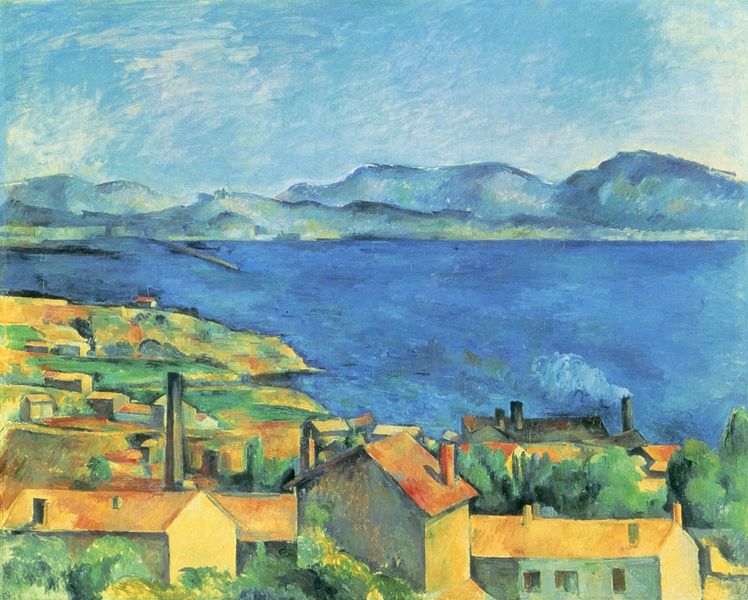
Titel: Die Bucht von Marseille, von L'Estaque aus gesehen
Künstler: Paul Cézanne
Standort: Chicago (Illinois)
Institution: The Art Institute of Chicago
Schlagwörter: baum, berg, blau, gemälde, himmel, meer, schatten, wasser, weiß, wolken, aquarell, bäume, cezanne, gelb, grün, impressionismus, kubismus, kubistisch, landschaft, ocker, see, stadt, ufer, braun, bunt, fenster, frankreich, grau, licht, orange, dach, gebäude, gras, haus, rot, wolke, beige, expressionismus, malerei, bild, öl, feld, felder, ferne, häuser, hügel, natur, brücke, busch, büsche, qualm, rauch, sonne, anhöhe, boot, kamin, kamine, schornstein, zypressen, farbig, küste, sommer, strand, ruhe, italien, ort, süden, fischer, moderne, berge, flächen, gebirge, modern, dorf, dächer, schornsteine, bergkette, farbe, schlot, südfrankreich, vogelperspektive, industrie, ölgemälde, fischerdorf, pier, querformat, steg, stimmung, still, baumkronen, bucht, ortschaft, provence, türme, expressionistisch, mole, urlaub, farbflächen, macke, heiter, landzunge, entspannung, ländlich, siena, siedlung, mediterran, städtchen, bergsee, tunis, symbole, mittelmeer, dort, pointillismus, komplementärfarben, südlich, franz marc, blaue reiter, racuh, von oben, seeblick, adria, sorf, genfer see, nostalgie, magritte, lac, schormstein, meereszunge, seealpen, bunt#